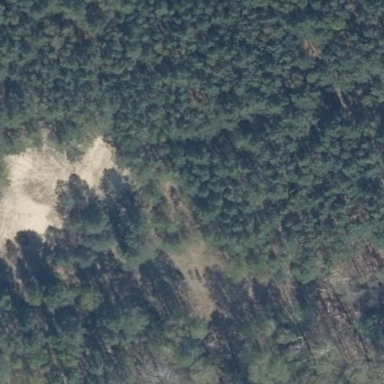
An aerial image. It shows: Natural area covered with sand.